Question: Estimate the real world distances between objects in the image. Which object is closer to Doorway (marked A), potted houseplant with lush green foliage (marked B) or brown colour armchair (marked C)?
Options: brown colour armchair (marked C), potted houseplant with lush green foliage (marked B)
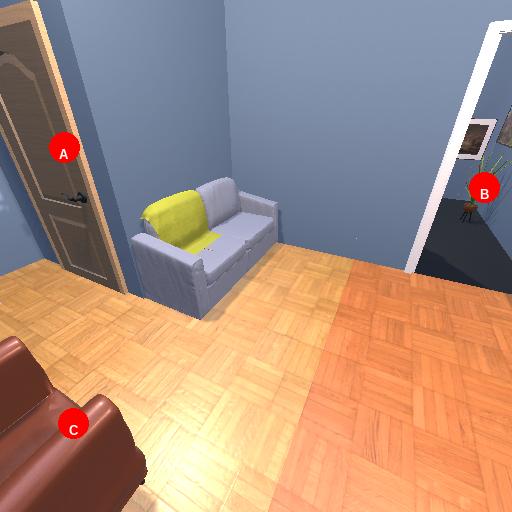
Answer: brown colour armchair (marked C)